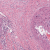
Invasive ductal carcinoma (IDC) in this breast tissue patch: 1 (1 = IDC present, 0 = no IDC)